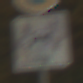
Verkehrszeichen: CarsharingfahrzeugeFrei
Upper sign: EingeschraenktesHalteverbot
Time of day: SunriseSunset
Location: Outdoor (Nature)
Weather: PartlyCloudy
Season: NotSpecified
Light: Natural